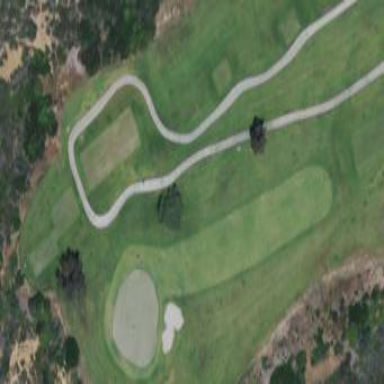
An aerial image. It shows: Golf fairway surrounded by grass.